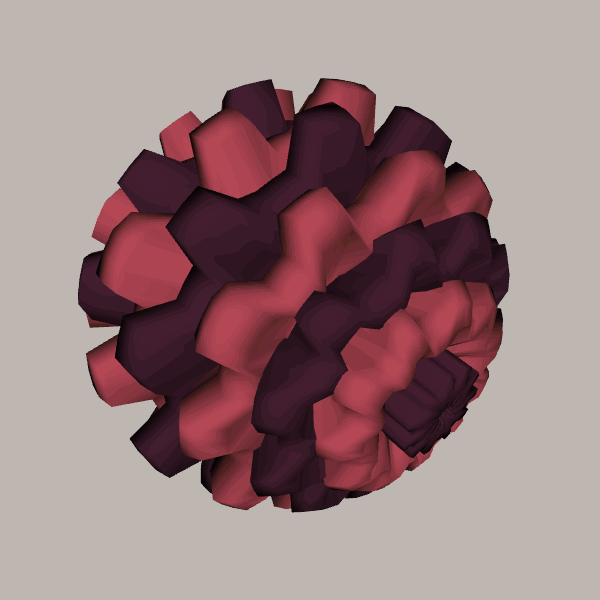
Background: light